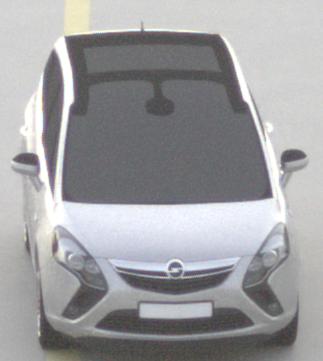
Make: Opel
Model: Zafira Tourer 1.8
Detailed model: Zafira (C) Tourer
Model produced from: 2012/01
Model produced until: 2015/06
Doors: 5
Color: white
Road condition: dry road
Daytime: sunrise or sunset
Contrast: low contrast